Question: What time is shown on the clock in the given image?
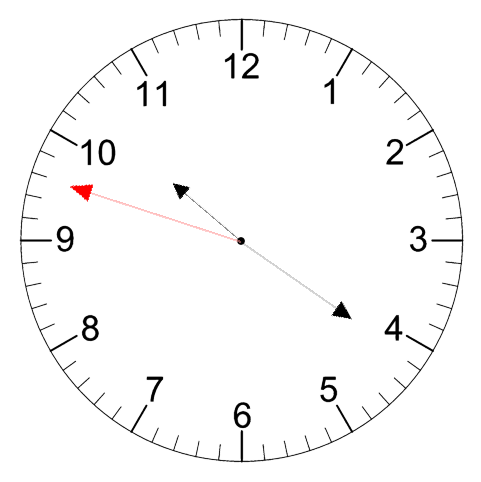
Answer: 10:20:48